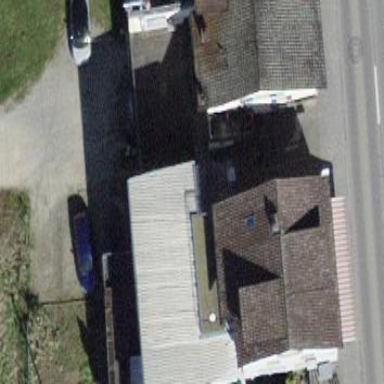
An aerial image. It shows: Building with tile roof.